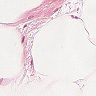
Metastatic tissue present: no